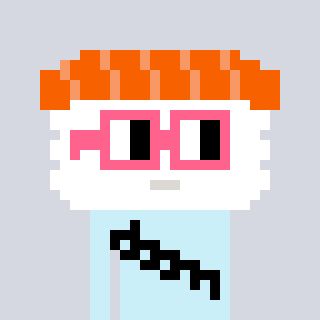
a pixel art character with square pink glasses, a nigiri-shaped head and a cold-colored body on a cool background